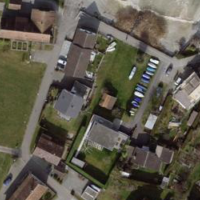
EUNIS habitat code: 55
Species observed at this site:
Prunus padus